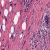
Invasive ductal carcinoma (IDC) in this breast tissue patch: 1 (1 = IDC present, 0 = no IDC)